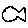
Label: fish